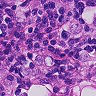
Metastatic tissue present: yes